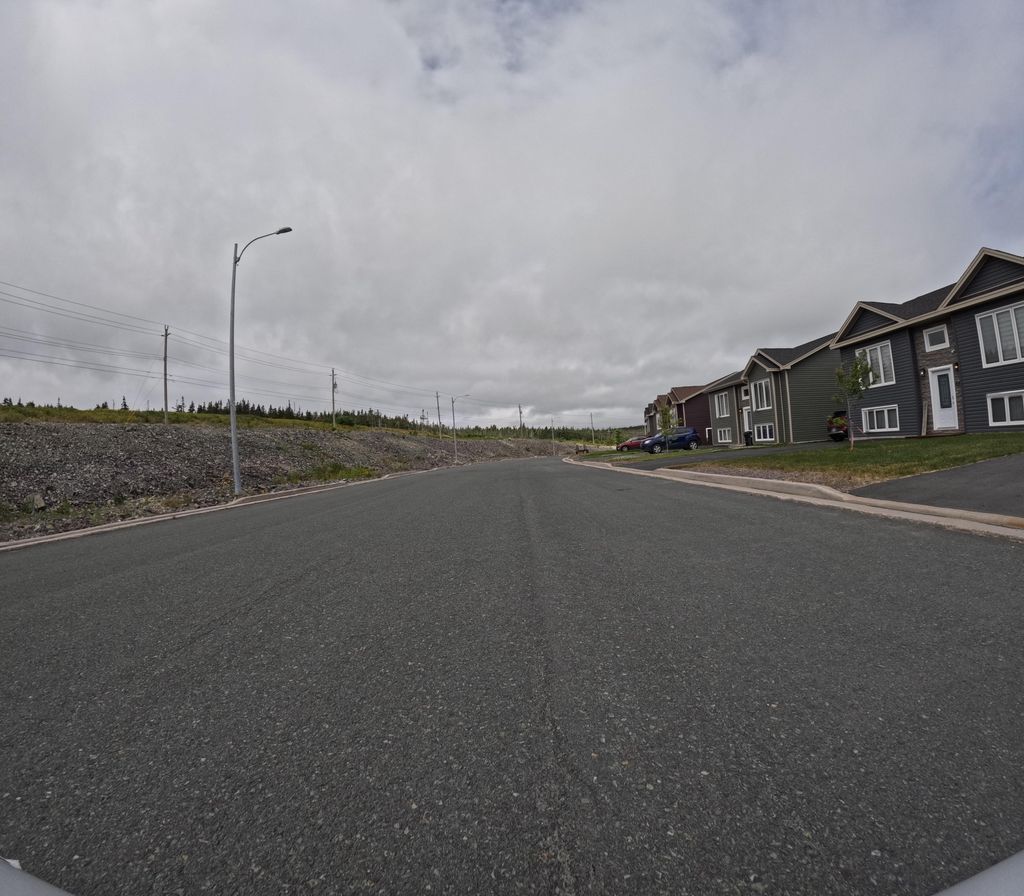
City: st_johns